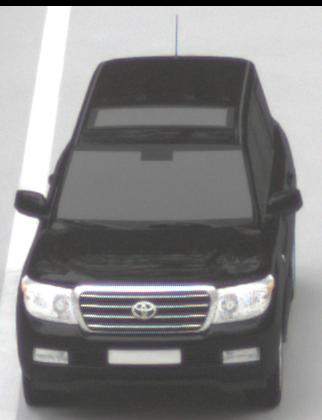
Make: Toyota
Model: Land Cruiser V8 4.7
Detailed model: Land Cruiser V8 (J20)
Model produced from: 2008/03
Model produced until: 2009/11
Doors: 5
Color: black
Road condition: dry road
Daytime: morning or afternoon
Contrast: low contrast